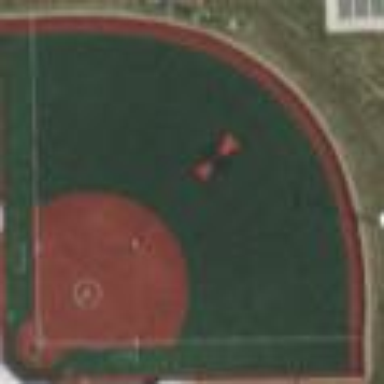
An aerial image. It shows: Softball pitch designated for baseball sports.